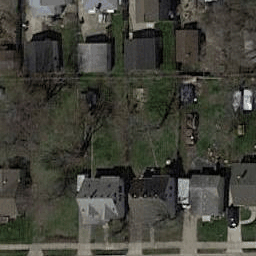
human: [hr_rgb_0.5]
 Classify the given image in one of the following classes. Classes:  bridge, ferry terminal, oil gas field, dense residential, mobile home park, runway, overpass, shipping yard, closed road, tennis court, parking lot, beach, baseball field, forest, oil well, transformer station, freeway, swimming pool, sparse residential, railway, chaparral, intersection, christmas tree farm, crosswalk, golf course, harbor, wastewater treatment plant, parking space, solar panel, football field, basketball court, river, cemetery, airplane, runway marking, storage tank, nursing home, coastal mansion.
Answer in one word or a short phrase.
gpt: dense residential